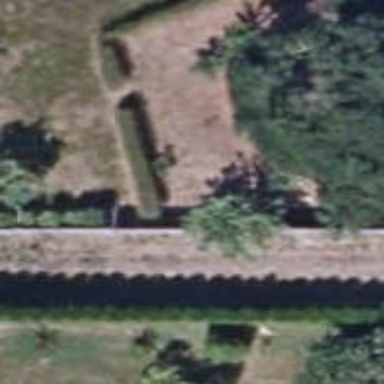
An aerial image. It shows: Fence.